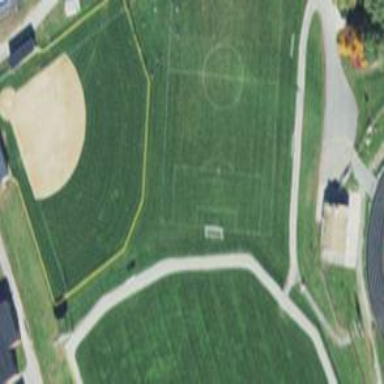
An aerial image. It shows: Baseball pitch for leisure land activities.